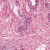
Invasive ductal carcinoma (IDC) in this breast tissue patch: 0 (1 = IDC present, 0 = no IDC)